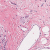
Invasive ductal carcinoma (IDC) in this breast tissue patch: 0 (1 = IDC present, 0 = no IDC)